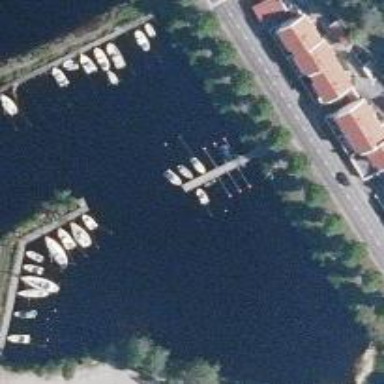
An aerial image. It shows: Marina on leisure land.